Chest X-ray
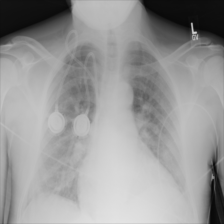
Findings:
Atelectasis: negative
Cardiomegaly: negative
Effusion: negative
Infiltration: negative
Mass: negative
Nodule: negative
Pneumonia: negative
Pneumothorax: negative
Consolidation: negative
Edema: negative
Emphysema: negative
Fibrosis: negative
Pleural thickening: negative
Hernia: negative